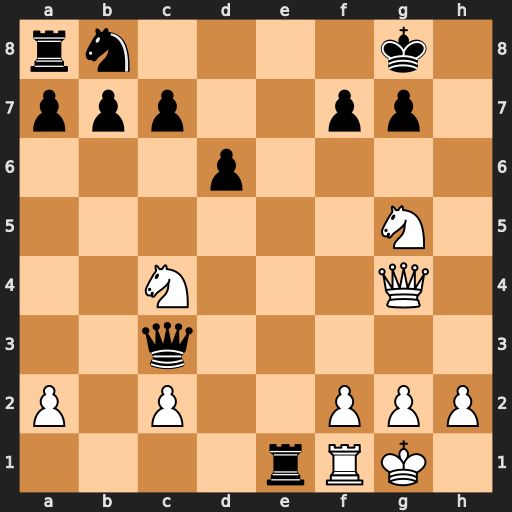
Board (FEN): rn4k1/ppp2pp1/3p4/6N1/2N3Q1/2q5/P1P2PPP/4rRK1
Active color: w
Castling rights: -
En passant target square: -
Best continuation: Qc8+ Re8 Qxe8#